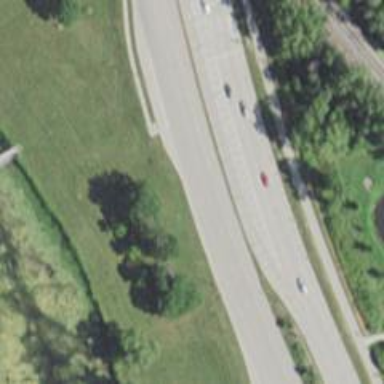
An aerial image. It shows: Trunk link highway.